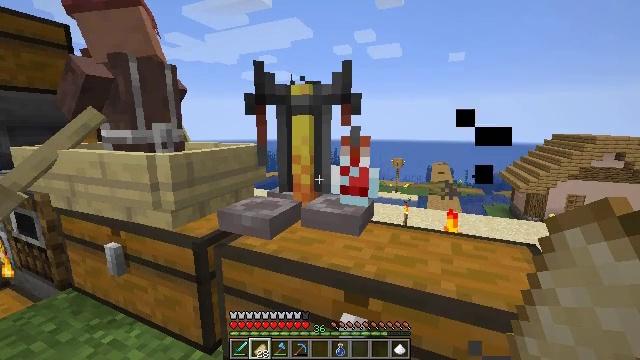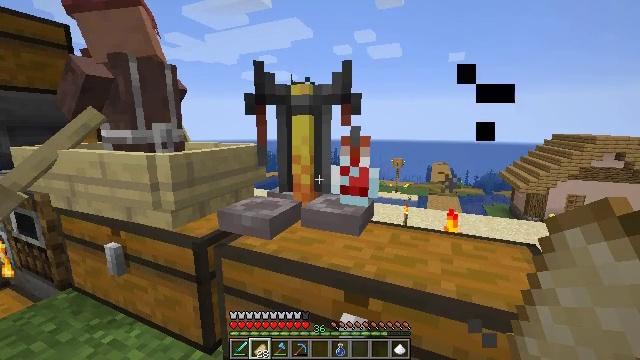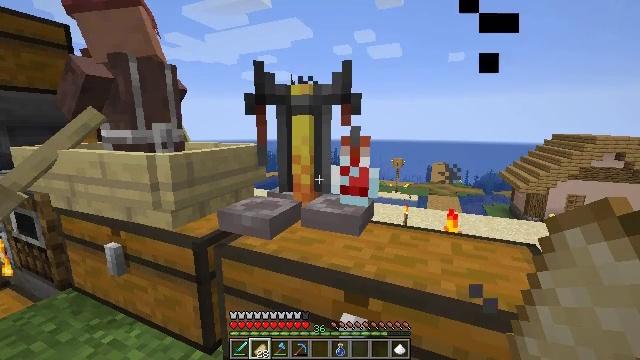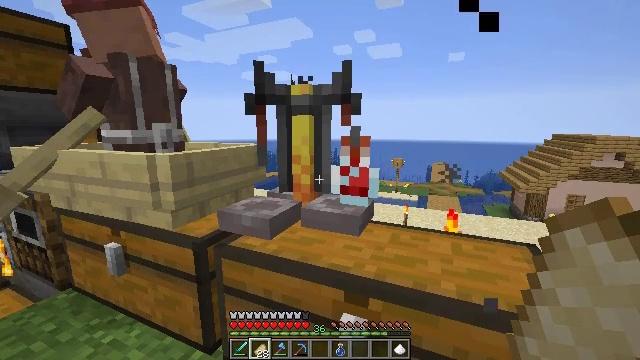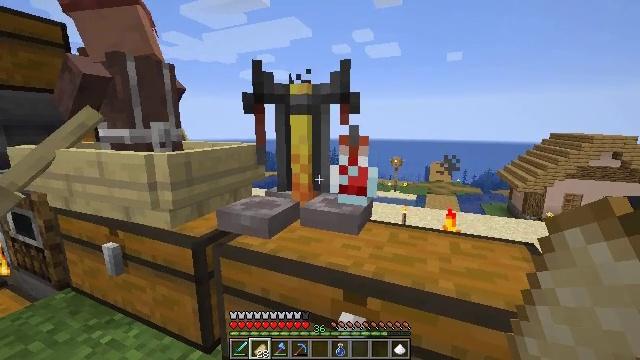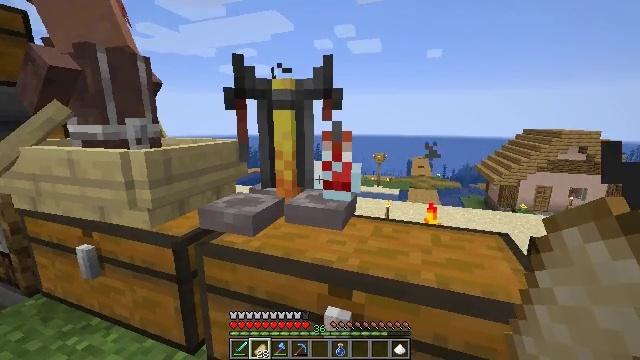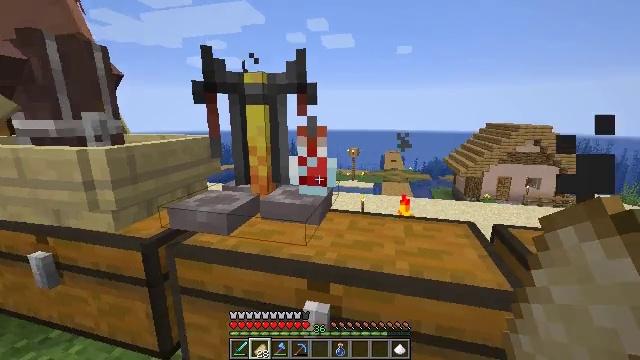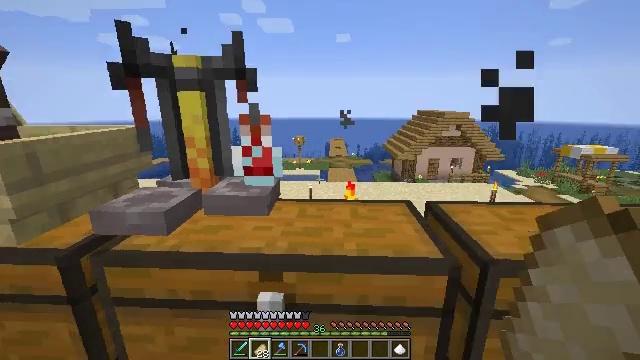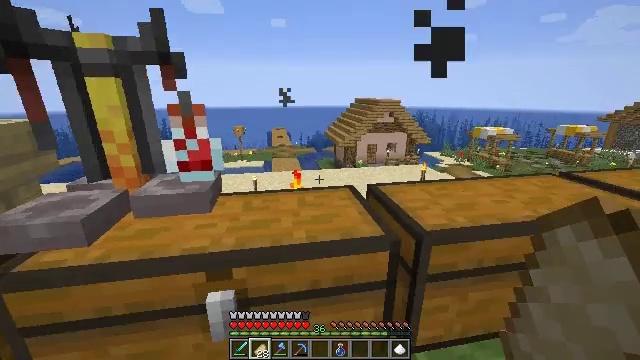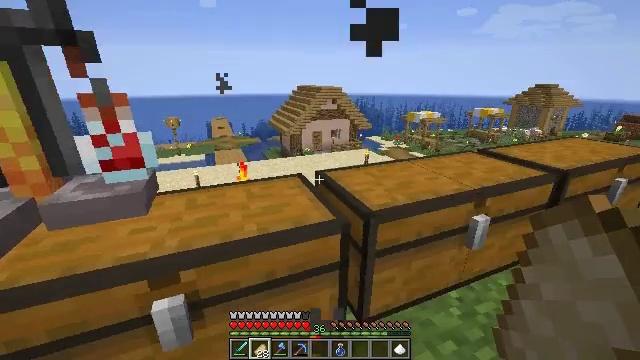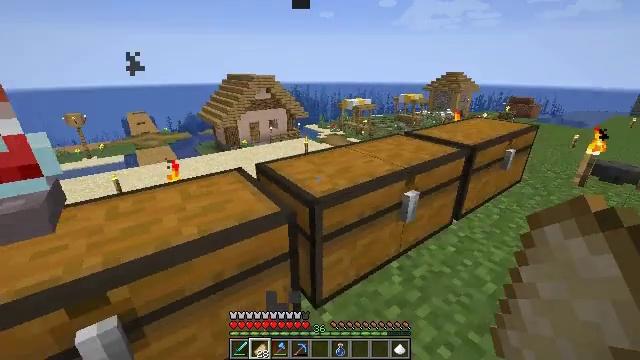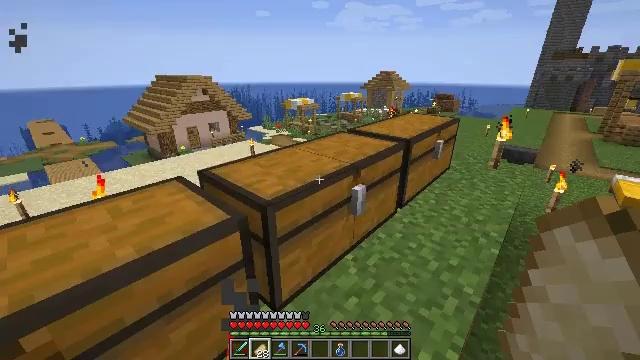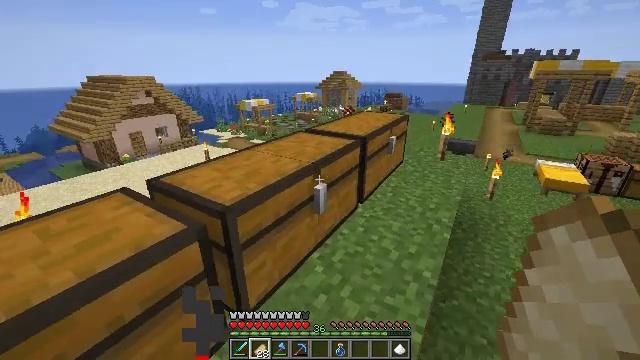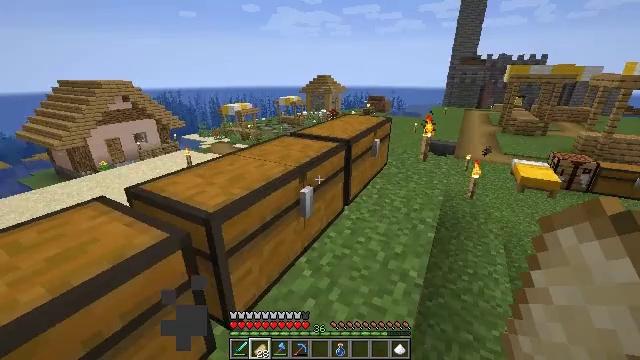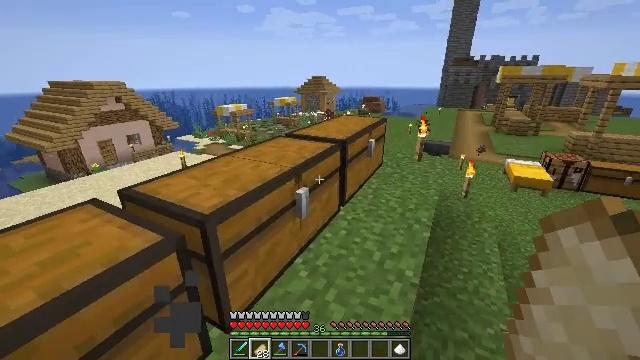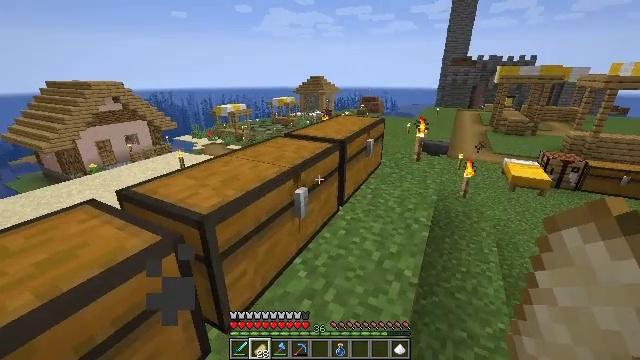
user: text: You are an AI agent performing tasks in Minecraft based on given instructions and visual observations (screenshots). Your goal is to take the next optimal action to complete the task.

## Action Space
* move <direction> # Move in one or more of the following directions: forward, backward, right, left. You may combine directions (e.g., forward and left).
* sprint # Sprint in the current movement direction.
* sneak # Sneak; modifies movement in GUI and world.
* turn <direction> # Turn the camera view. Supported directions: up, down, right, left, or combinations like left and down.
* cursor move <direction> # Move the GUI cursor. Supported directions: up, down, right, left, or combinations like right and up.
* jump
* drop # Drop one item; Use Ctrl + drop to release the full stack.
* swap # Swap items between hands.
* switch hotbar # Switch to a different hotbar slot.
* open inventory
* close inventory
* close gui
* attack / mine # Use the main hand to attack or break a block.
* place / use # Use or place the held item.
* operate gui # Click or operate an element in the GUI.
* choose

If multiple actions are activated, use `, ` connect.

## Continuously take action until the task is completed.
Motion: motion action
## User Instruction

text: Open your crafting grid to make a fermented spider eye.
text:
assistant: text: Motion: no_op
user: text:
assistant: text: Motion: no_op
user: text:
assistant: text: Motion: no_op
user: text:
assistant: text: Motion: no_op
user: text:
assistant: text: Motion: turn right
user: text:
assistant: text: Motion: turn right and down
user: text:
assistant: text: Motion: turn right and down
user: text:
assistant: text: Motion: turn right and down
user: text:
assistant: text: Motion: turn right and down
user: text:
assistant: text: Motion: turn right and down
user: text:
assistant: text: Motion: turn right
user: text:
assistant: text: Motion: turn right
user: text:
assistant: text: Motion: turn right
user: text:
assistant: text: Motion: turn right
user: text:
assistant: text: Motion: no_op
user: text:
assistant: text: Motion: move forward
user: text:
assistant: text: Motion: move forward
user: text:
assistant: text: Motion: move forward
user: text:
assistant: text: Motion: move forward, turn right
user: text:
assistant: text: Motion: move forward, turn right and up
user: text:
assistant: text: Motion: move forward, turn right and up
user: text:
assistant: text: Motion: move forward, sprint, turn right and up
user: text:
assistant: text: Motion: move forward, sprint, turn right
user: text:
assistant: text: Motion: move forward, sprint, turn right
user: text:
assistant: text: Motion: move forward, turn right
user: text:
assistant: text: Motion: move forward, turn right
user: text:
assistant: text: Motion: move forward, sprint
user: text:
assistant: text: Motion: move forward, sprint
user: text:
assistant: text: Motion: move forward, sprint
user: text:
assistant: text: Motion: move forward